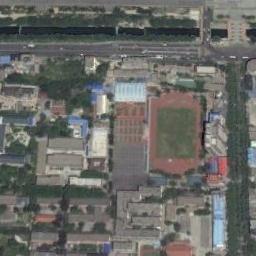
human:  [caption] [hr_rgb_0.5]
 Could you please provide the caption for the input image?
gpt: A track and field is built in the middle of a residential area, Surrounded by a lot of vegetation .

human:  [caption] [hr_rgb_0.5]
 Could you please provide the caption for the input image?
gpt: There are many lines drawn in the track and field .

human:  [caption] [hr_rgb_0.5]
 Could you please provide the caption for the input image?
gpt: There are many buildings next to the ground track field .

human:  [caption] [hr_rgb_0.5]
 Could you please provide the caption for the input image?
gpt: The ground track field is on a block and some other sports areas are next to the ground track field .

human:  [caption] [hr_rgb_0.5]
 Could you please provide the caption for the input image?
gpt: There are many buildings around the ground track field with a red track .